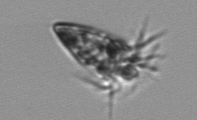
Label: Strombidium_tintinnodes